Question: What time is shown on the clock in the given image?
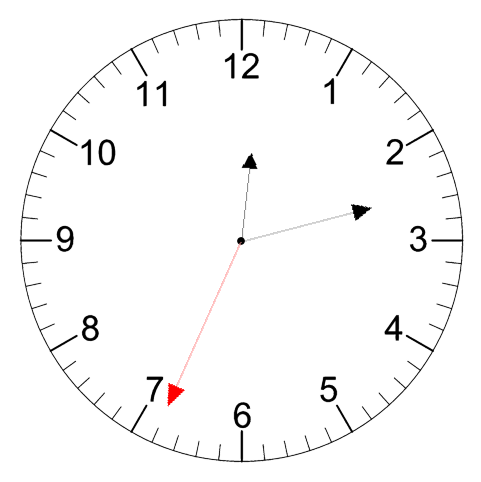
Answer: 12:12:34